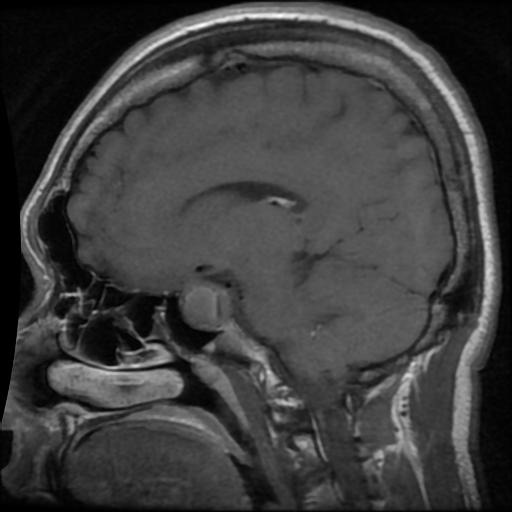
Label: pituitary